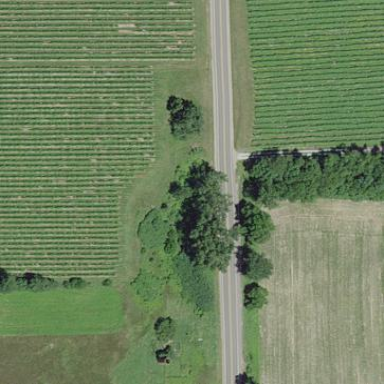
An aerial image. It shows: Vineyard growing grapes.